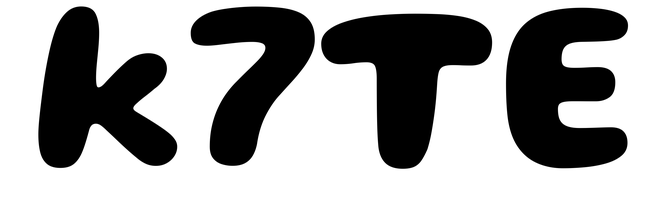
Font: Gluten_Bold